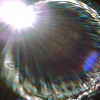
Label: sunburn